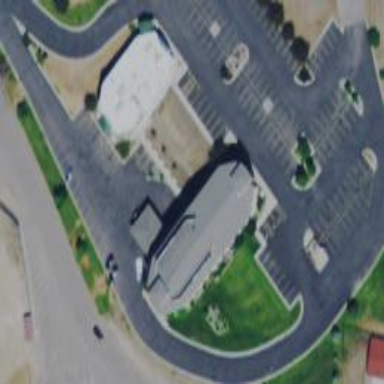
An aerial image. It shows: Hotel building.